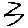
Label: zigzag